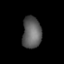
Tissue: lung
Cell type: Epithelial cells
Senescence score: 0.2323
Nuclear area (px): 590
Mean DAPI intensity: 94.344